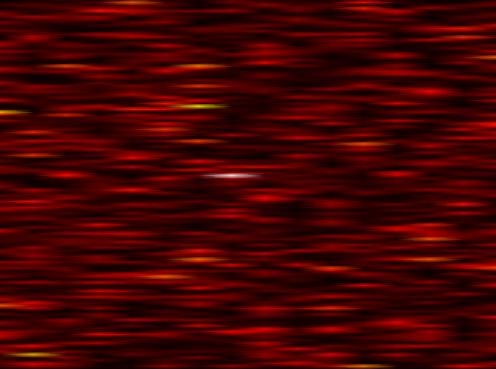
Label: UFMC